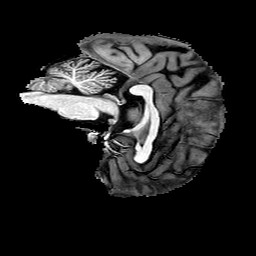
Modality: T1w
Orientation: sagittal
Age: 35
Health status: healthy
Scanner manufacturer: philips
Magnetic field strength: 3 T
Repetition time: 0.007897 s
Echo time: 0.003629 s